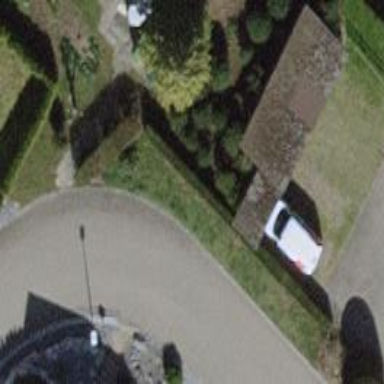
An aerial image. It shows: Carport structure.